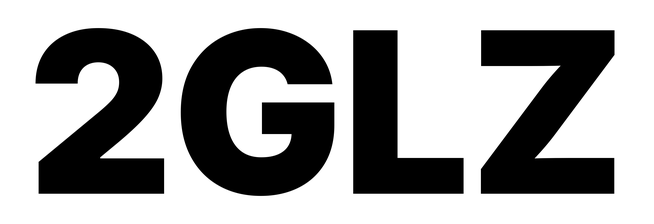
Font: Inter_Black